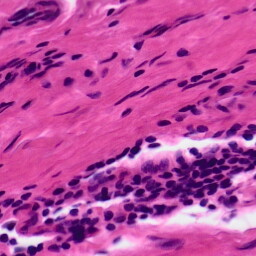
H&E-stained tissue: Ovarian